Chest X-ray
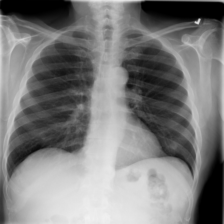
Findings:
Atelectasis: negative
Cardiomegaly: negative
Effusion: negative
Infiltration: negative
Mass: negative
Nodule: negative
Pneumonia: negative
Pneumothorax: negative
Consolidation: negative
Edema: negative
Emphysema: negative
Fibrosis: negative
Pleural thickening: negative
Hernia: negative